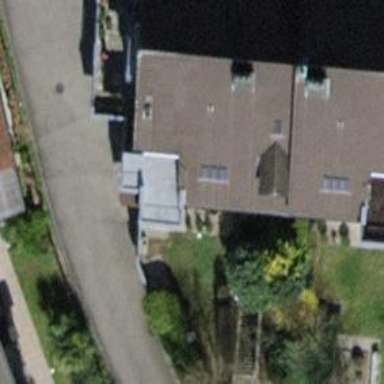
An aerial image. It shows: Building with pitched roof.